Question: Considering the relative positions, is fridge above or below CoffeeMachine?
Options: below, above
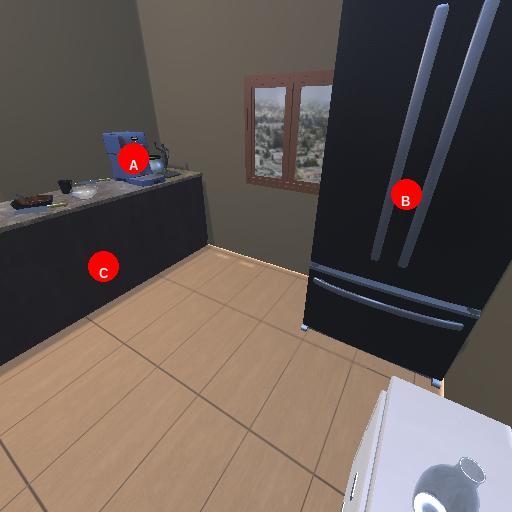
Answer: below